Current action and preconditions to check: path_clear

Your task: For each precondition in the list above, predict whether it will hold at this action.

Consider the current scene as observed from the mobile robot's camera, and analyze the predicted future states of all dynamic agents (e.g., people, animals, vehicles, or any moving entities) within the NEXT SECOND.

IMPORTANT: Only answer "very likely" if you are absolutely certain—based on strong, clear evidence—that a dynamic agent will violate the precondition in the predicted future state. Do NOT answer "very likely" for unlikely, ambiguous, or low-probability risks.

Ask yourself for each precondition: Is there a high probability, with clear and convincing evidence, that the predicted future states of any dynamic agent will interfere with the predicted future state of the currently executing action within the NEXT SECOND, causing that precondition to fail?

Assess the risk level based on these predictions. Use "likely" or "very likely" if motions create a clear risk of interference.

Use "neutral" or "improbable" if agents are nearby but their predicted paths are clearly diverging or non-conflicting.

Failure Risk Categories: "very improbable", "improbable", "neutral", "likely", "very likely"

Answer Format: Output ONLY the probability_of_failure value from these categories: "very improbable", "improbable", "neutral", "likely", "very likely"

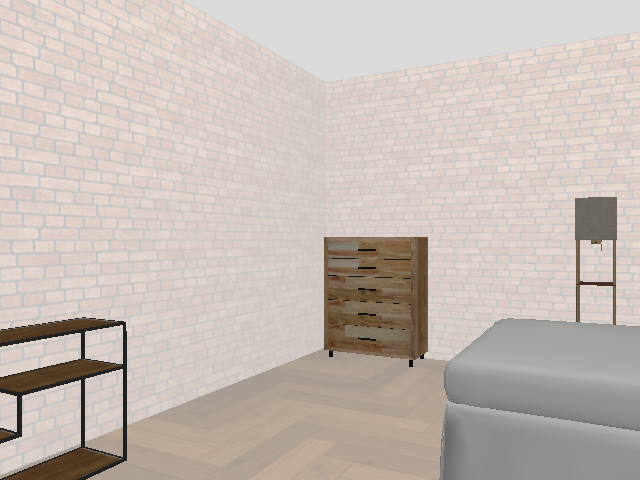

Answer: very improbable